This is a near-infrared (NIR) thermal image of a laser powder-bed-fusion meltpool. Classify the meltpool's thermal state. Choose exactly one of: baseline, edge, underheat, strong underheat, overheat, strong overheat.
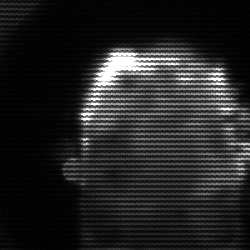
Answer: baseline